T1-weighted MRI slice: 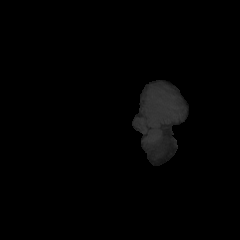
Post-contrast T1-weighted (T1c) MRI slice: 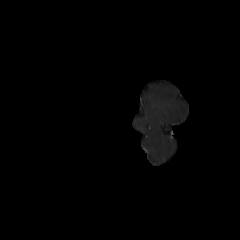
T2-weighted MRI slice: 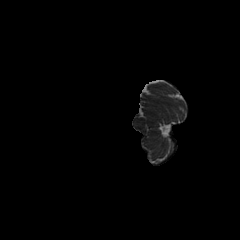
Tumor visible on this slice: no